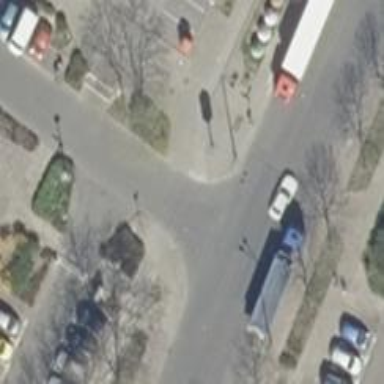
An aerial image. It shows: Unmarked crossing on the road.